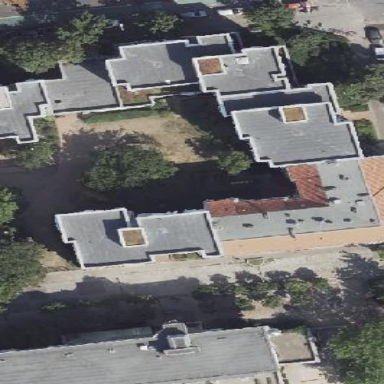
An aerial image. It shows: Apartments building with saltbox roof shape.